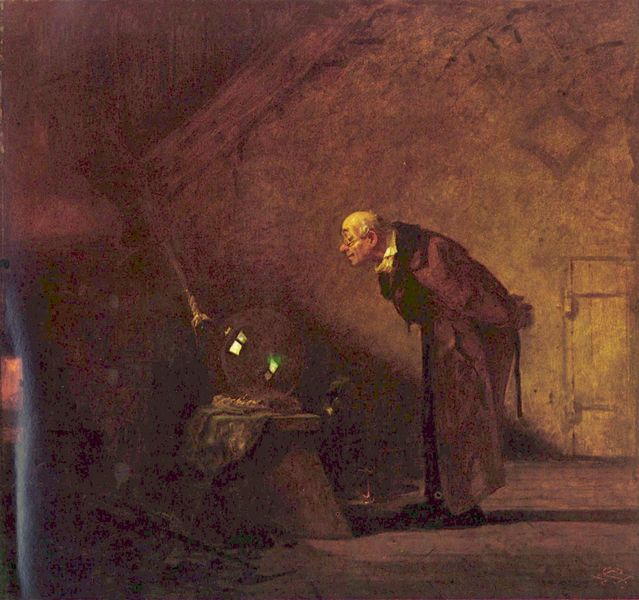
Titel: Der Alchimist
Künstler: Carl Spitzweg
Standort: Stuttgart
Institution: Staatsgalerie
Schlagwörter: akt, dunkel, gemälde, himmel, mann, schatten, weiß, gelb, ocker, braun, fenster, glas, haar, holz, licht, nase, profil, raum, tisch, tür, zimmer, dach, haus, rot, beige, zylinder, alt, hemd, diener, kragen, stehen, herr, innenraum, möbel, schauen, spiegel, spiegelung, boden, haare, mantel, realismus, schnur, gebeugt, deutschland, lächeln, düster, alter mann, farben, violett, schemel, romantik, wein, glatze, hausmantel, morgenmantel, glänzend, balken, kammer, lichteinfall, betrachtung, reflexion, schimmer, carl spitzweg, spitzweg, gewölbe, alter, gefäss, münchen, seil, brille, haarkranz, kugel, dachstuhl, anschauen, staunen, wissenschaftler, betrachten, biedermeier, pfarrer, verschwommen, priester, tonig, reflektion, mönch, reflex, karl, hausrock, carl, neugier, schtten, opa, pantoffeln, neugierig, dachboden, luke, türchen, angeln, blase, dachgeschoss, dachkammer, holztür, genau, gals, begutachten, gebäugt, biedermaier, alchemist, morgenrock, gerümpel, türangeln, interesse, entdeckt, interessiert, glaskugel, weisshaarig, lichtschimmer, prüfen, entdeckung, alchemie, der alchemist, gefunden, glasballon, gouttieren, hellseher, nasenzwicker, neigirede, schttig, karl spitzweg, kugelglas+